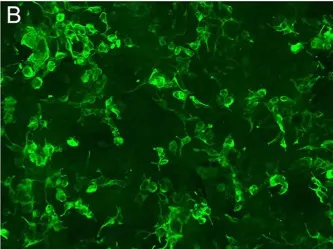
Serum. From our patient.
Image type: pathology (immunostaining)